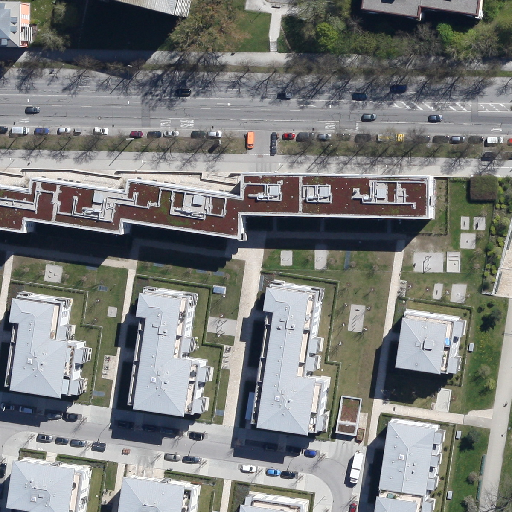
Referring expression: bikeway along with tree